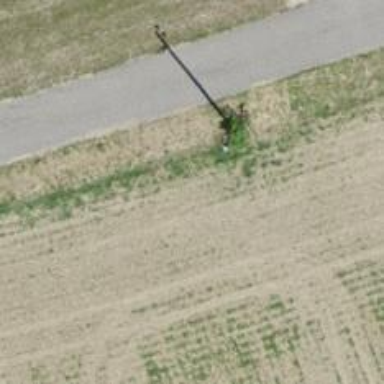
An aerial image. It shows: Minor power line.